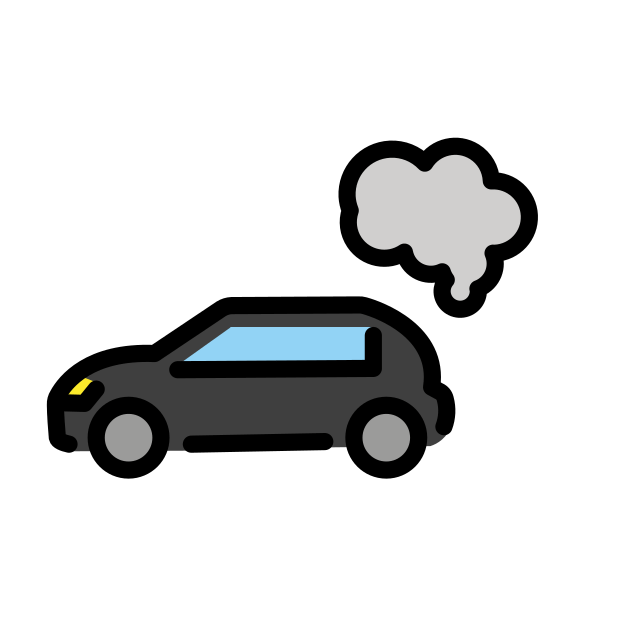
exhaust gases car